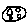
Label: moon